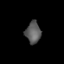
Tissue: lung
Cell type: Fibroblasts
Senescence score: 0.6027
Nuclear area (px): 321
Mean DAPI intensity: 90.632